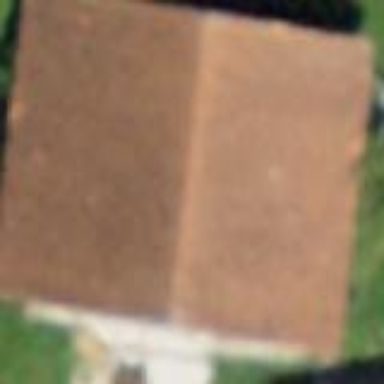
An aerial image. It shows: Barn.